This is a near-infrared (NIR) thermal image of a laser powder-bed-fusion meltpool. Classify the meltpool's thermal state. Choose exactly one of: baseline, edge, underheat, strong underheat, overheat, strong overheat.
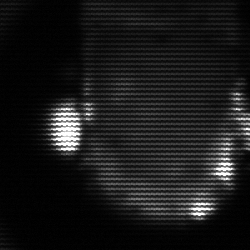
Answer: baseline